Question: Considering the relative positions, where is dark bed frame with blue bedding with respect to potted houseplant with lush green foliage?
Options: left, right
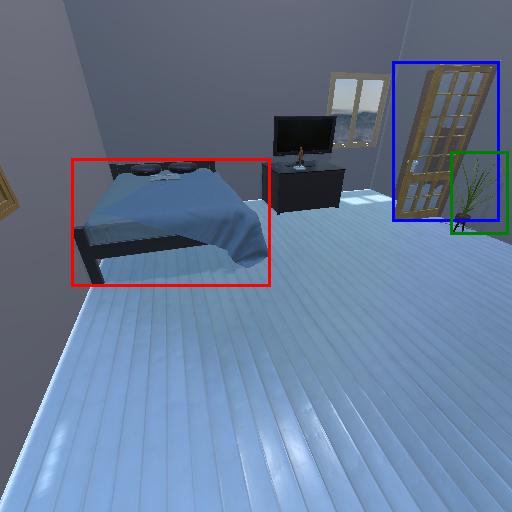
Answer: left